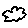
Label: cloud